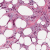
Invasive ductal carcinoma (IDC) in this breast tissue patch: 1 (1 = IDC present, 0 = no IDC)